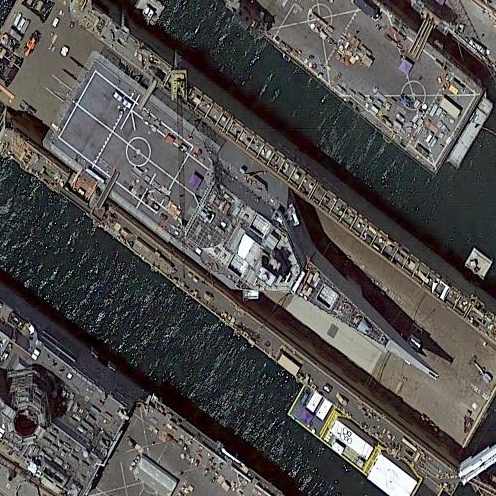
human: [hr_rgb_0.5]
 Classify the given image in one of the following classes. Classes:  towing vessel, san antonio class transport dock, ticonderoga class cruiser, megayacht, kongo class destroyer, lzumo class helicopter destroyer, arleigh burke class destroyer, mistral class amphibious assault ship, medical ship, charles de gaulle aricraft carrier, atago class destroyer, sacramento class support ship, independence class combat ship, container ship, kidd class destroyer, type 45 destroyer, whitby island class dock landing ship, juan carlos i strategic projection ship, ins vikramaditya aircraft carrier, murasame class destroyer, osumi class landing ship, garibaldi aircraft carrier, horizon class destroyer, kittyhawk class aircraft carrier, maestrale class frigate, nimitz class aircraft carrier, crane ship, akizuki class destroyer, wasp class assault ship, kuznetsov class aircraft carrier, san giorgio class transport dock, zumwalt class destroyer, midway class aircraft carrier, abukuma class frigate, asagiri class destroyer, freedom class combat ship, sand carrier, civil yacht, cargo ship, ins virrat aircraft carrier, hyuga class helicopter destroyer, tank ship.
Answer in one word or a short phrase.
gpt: Independence class combat ship